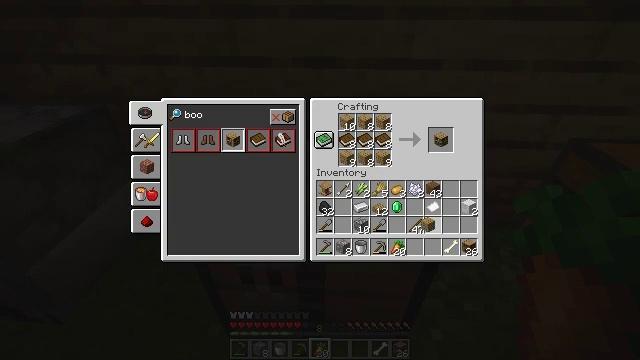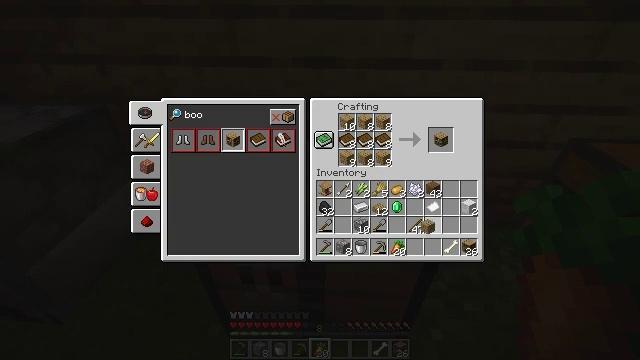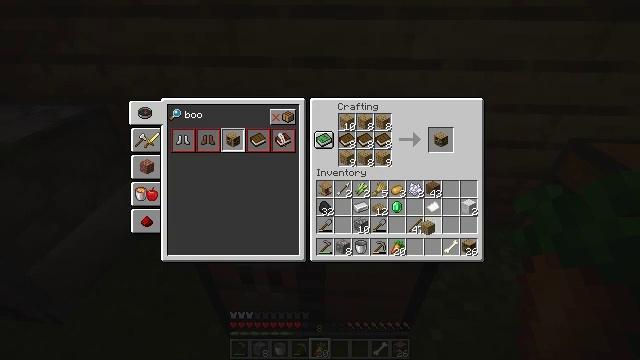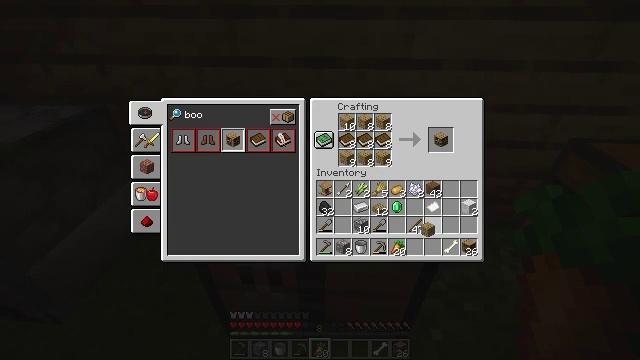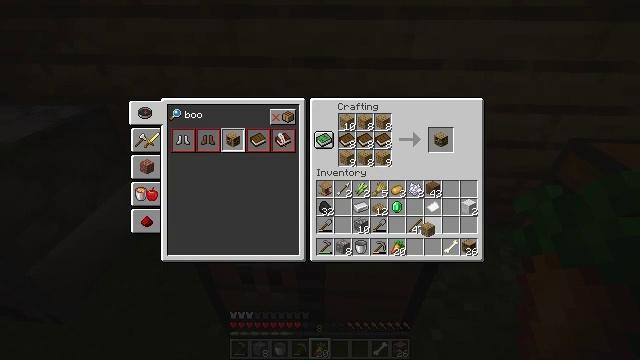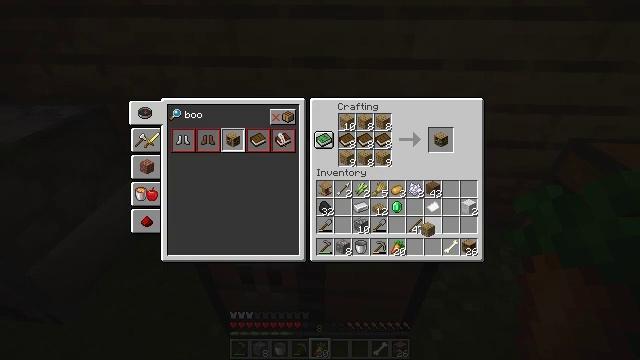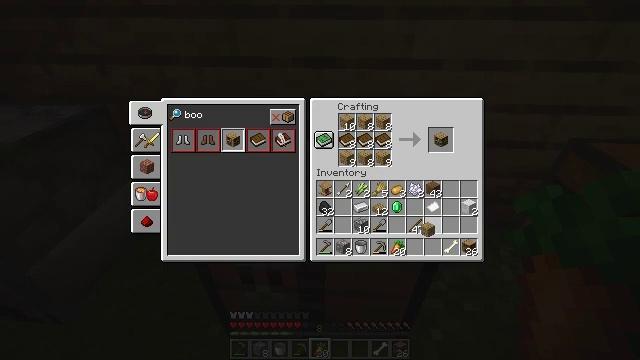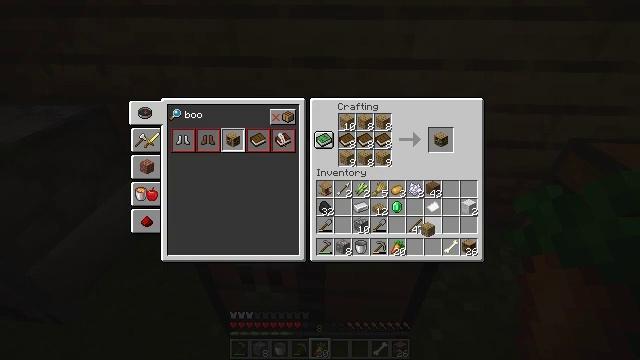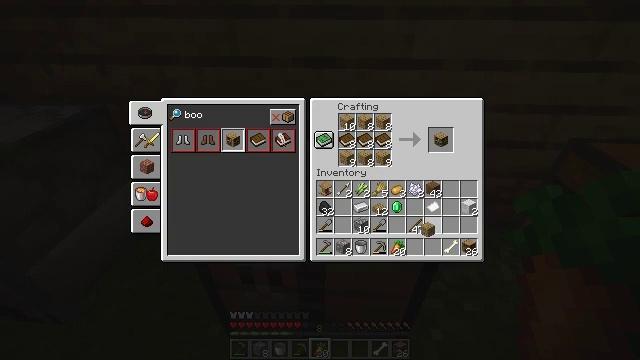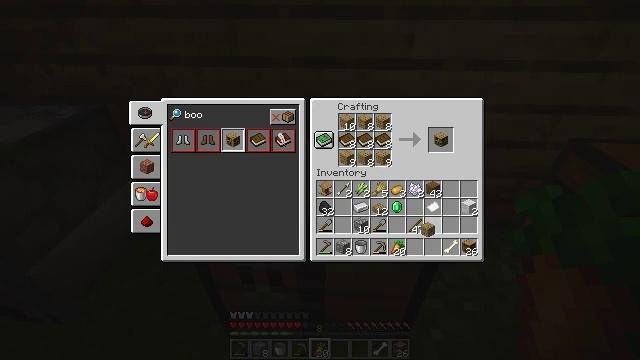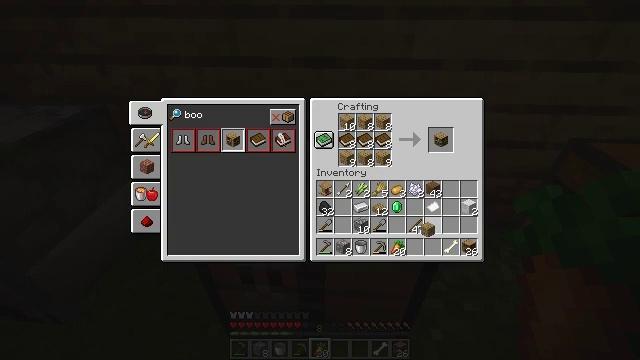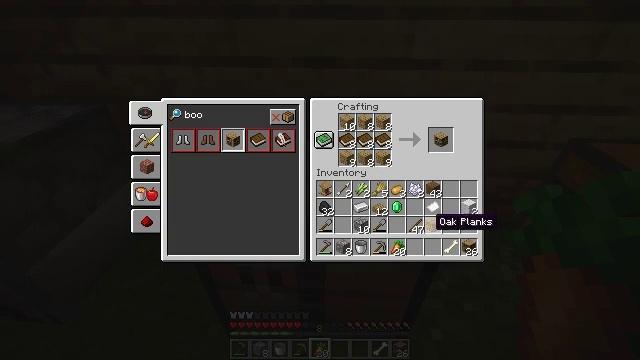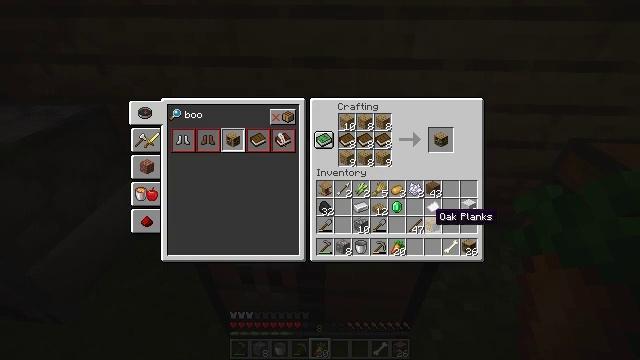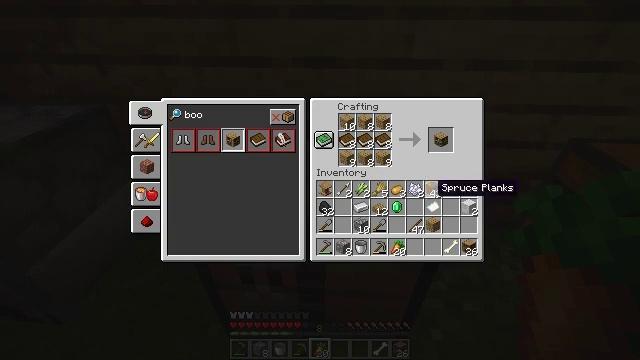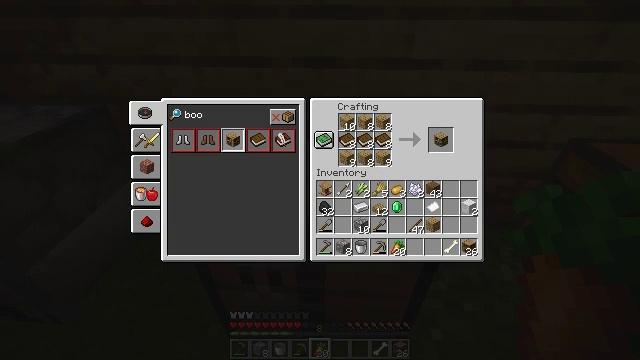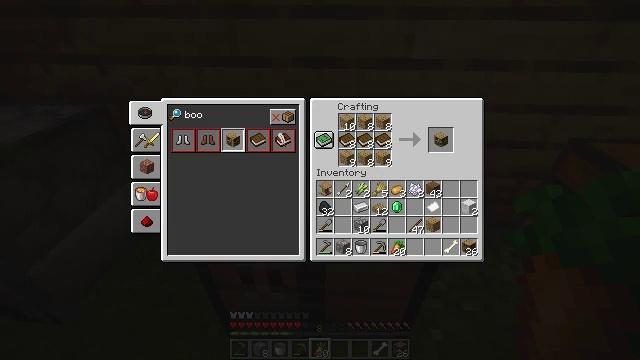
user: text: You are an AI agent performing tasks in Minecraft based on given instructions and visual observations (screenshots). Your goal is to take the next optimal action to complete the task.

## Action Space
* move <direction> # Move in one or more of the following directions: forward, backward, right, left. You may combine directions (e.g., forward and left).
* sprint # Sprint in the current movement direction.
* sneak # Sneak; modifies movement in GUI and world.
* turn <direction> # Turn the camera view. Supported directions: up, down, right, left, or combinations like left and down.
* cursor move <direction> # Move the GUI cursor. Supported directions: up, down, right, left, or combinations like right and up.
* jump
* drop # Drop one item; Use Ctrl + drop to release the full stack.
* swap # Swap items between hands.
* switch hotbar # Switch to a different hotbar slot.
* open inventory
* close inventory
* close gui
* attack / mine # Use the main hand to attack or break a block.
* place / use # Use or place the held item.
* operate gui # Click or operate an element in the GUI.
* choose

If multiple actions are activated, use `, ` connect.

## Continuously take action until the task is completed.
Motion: motion action
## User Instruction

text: Open a crafting table to craft a bookshelf.
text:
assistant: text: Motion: no_op
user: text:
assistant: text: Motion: no_op
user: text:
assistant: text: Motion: no_op
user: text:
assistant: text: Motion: no_op
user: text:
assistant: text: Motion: no_op
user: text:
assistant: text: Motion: no_op
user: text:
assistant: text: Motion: no_op
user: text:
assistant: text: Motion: operate gui
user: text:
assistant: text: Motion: operate gui
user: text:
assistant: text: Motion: operate gui
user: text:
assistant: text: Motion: no_op
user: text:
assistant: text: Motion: no_op
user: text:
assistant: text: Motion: cursor move up
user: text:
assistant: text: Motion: cursor move up
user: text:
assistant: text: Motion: cursor move up
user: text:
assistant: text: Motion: no_op
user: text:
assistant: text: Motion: no_op
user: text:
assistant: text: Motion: no_op
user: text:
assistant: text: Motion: no_op
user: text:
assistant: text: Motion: no_op
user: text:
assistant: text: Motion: no_op
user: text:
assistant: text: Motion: no_op
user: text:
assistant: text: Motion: no_op
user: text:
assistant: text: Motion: no_op
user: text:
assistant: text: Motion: no_op
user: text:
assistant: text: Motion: no_op
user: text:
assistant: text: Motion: operate gui
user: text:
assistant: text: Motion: operate gui
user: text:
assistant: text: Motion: no_op
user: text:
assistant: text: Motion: operate gui